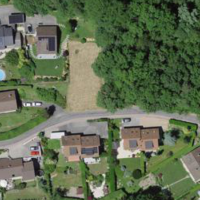
EUNIS habitat code: 55
Species observed at this site:
Nerium oleander